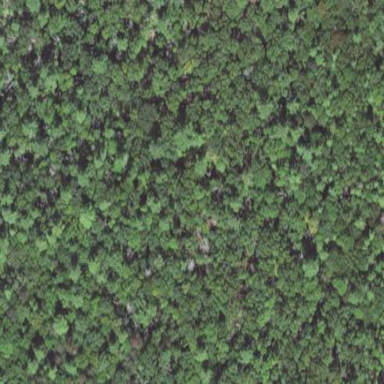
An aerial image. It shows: Woodland consisting mainly of needle-leaved trees.